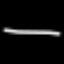
Label: line